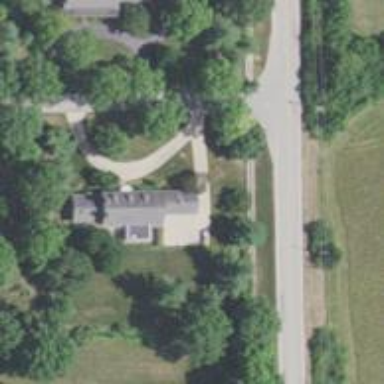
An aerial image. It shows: Driveway leading to service road.